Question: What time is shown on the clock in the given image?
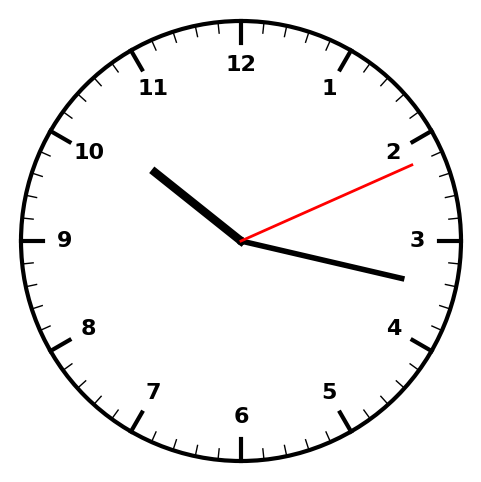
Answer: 10:17:11